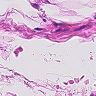
Metastatic tissue present: no